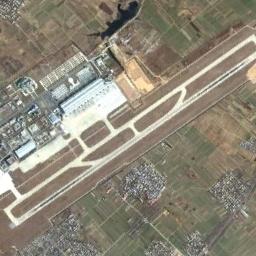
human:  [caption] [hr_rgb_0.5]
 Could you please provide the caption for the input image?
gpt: This airport has only one runway, And here is a row of planes parked in the open space .

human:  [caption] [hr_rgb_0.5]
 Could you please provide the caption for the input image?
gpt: An airport is surrounded by many buildings and fields .

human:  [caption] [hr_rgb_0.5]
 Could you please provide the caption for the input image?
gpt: An airport with some parallel runways, An open area and a terminal on the farmland and some villages beside .

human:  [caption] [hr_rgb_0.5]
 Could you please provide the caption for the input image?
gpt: An airport with a runway and many buildings is surrounded by a residential area and green fields .

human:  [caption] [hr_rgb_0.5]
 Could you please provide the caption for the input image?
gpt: The airport has many roads of different lengths .